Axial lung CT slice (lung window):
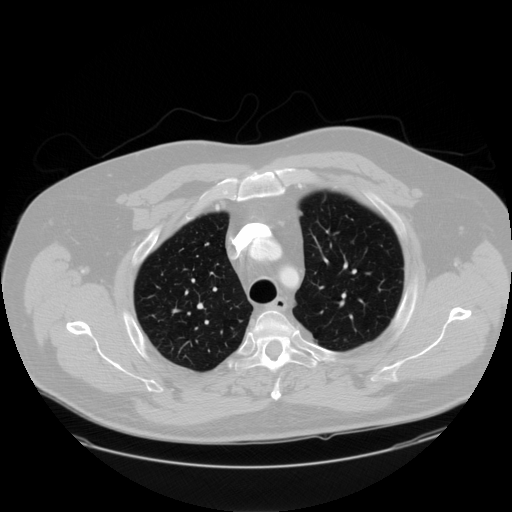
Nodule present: no